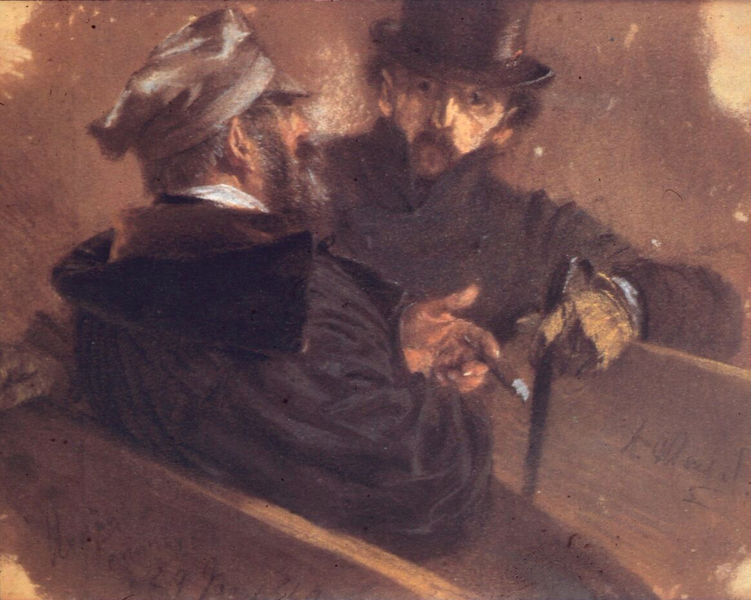
Titel: Zwei Urwähler im Gespräch
Künstler: Adolph Menzel
Standort: Berlin
Institution: Alte Nationalgalerie
Schlagwörter: dunkel, gemälde, hand, mann, schatten, weiß, impressionismus, sitzen, braun, finger, frankreich, geste, grau, haar, handschuh, handschuhe, hintergrund, holz, hut, hüte, licht, mund, männer, nase, ohr, paris, reden, rücken, schwarz, tisch, zeichnung, blick, schal, gespräch, herren, malerei, zylinder, alt, anzug, bart, bärte, kappe, mütze, augen, gesicht, inkarnat, kragen, pelz, samt, vollbart, bildnis, herr, portrait, porträt, signatur, kalt, kirche, sonne, mantel, realismus, sitzend, frontal, ohren, traurig, stock, rückenansicht, schrift, düster, lehne, unterhaltung, zwei, gehstock, studie, farben, monochrom, winter, kutsche, bank, wagen, münder, sprechen, detail, monet, rauchen, zigarre, schmal, halstuch, menzel, stimmung, warten, doppelporträt, spitzweg, courbet, porträts, hinten, scharz, mäntel, lautrec, spazierstock, entwurf, bänke, leibl, raucher, gaugin, brauntöne, dandy, smoking, diskussion, holzbank, deuten, zuhören, im gespräch, holzbänke, verhandeln, freunde, alte männer, erzählen, gestikulieren, bankreihe, vater und sohn, nzug, schiebermütze, dandee, ank, urwähler, handschuge, zigarrre, wintermäntel, argumentieren